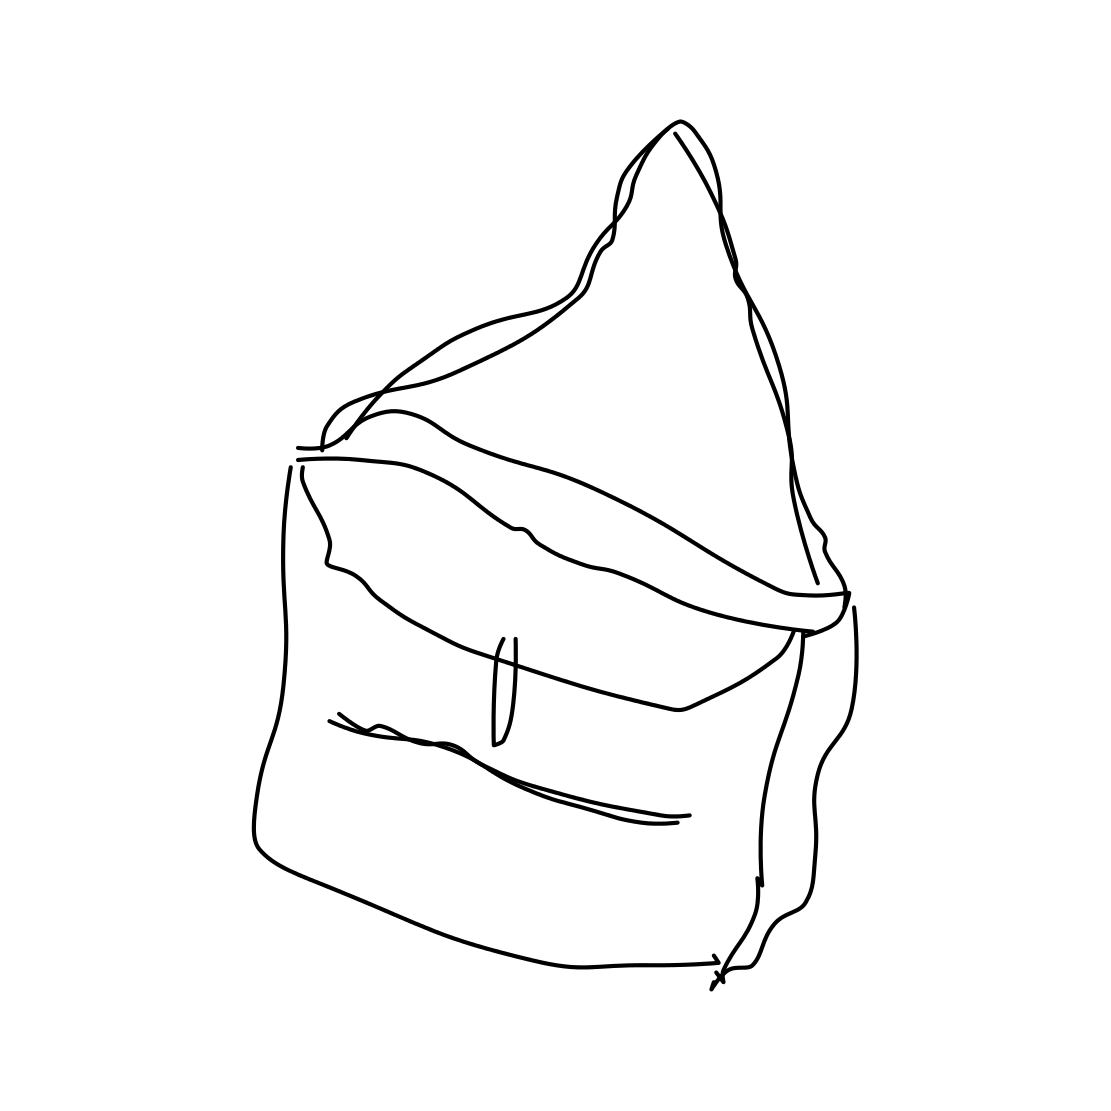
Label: purse